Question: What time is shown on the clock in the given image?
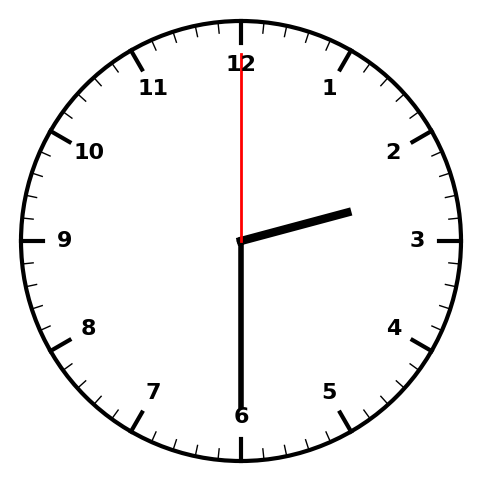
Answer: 02:30:00